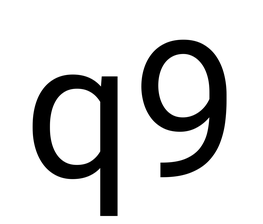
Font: Roboto_Regular